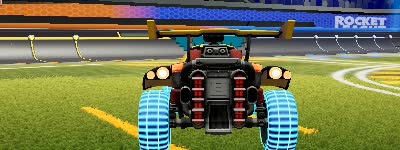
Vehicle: octane